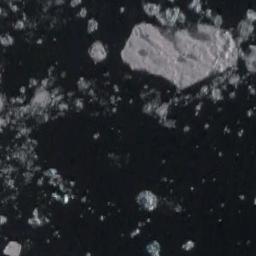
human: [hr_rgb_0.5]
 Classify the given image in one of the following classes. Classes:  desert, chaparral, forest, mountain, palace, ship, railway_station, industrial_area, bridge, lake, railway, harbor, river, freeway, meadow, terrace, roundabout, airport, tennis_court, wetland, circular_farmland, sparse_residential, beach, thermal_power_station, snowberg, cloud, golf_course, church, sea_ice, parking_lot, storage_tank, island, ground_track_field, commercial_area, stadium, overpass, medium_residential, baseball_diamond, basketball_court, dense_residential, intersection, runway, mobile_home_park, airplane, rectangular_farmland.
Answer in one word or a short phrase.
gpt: sea_ice